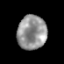
Tissue: prostate
Cell type: T cells
Senescence score: 0.3566
Nuclear area (px): 979
Mean DAPI intensity: 147.9